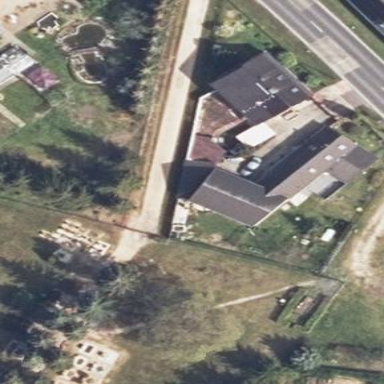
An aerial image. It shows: Building.